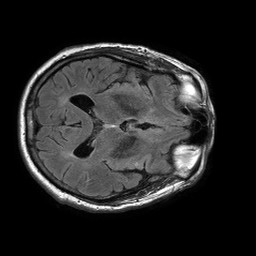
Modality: FLAIR
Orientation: axial
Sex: male
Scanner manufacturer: philips
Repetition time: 11 s
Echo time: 0.125 s